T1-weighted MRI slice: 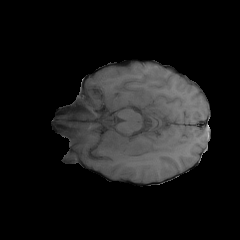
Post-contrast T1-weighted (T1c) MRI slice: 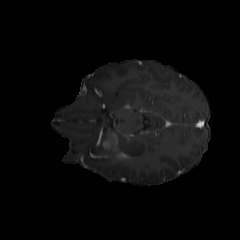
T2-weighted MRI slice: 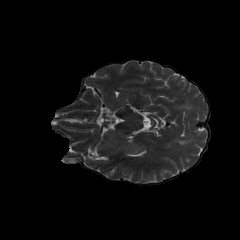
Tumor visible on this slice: yes